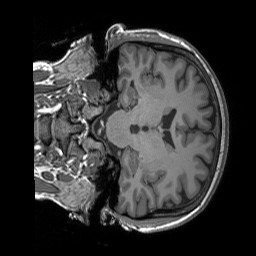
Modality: T1w
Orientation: coronal
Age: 29
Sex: female
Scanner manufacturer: siemens
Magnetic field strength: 3 T
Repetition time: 1.9 s
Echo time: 0.00243 s